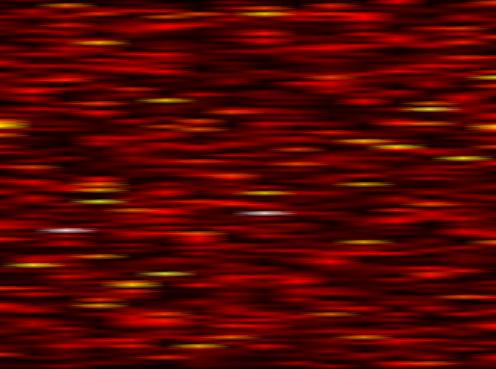
Label: UFMC